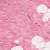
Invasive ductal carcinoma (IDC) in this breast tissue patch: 0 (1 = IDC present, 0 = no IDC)